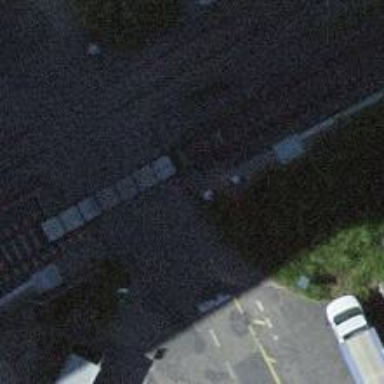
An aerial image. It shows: Level crossing with barrier for the railway.